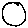
Label: circle